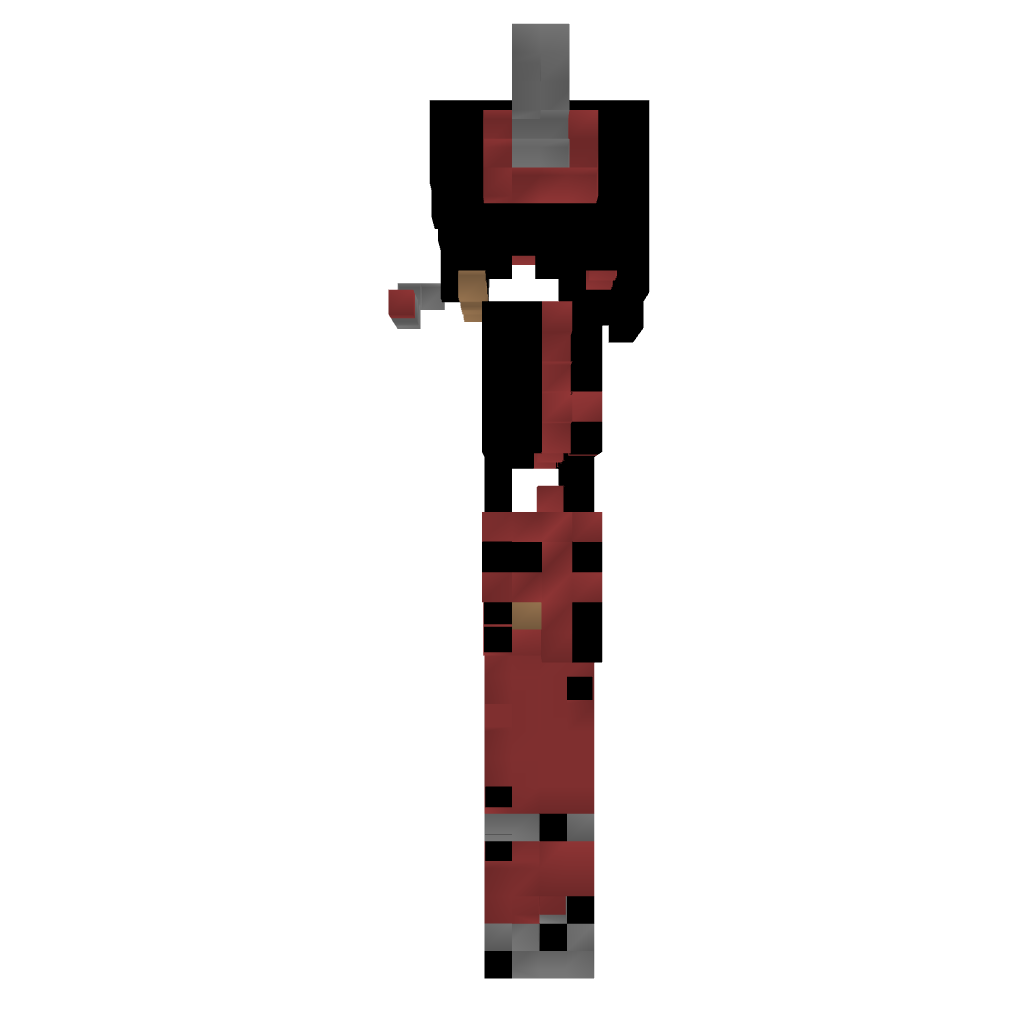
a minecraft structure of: My Skin Pixle Art bad low quality